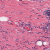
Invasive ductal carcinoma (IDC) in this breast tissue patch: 0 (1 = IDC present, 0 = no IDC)